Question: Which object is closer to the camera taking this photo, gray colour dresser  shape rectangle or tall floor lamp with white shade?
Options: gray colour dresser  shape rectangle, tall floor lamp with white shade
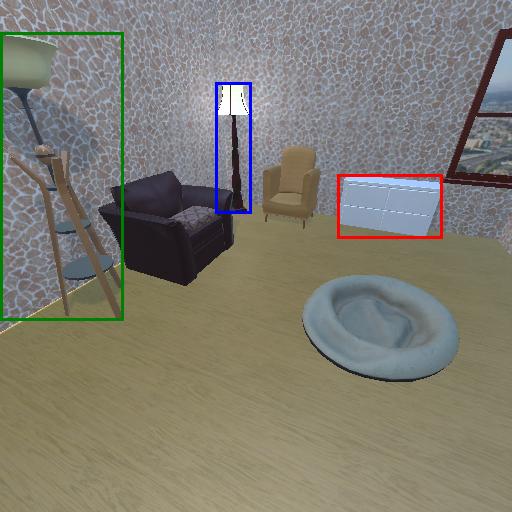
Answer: gray colour dresser  shape rectangle